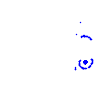
Particle: pion